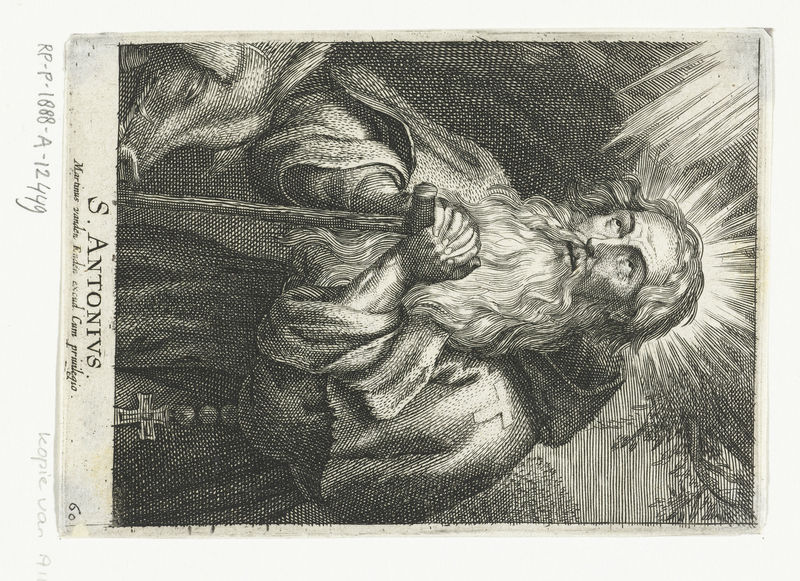
Titel: Heilige Antonius de Grote met taustaf en varken
Künstler: Schelte Adamsz. Bolswert
Standort: Amsterdam
Institution: Rijksmuseum
Schlagwörter: church, crown, religious, white, black, face, gray, grey, hair, nose, old, portrait, robe, print, woodcut, man, sky, head, sun, eyes, male, light, sideways, drawing, black and white, shadow, mouth, monochrome, sketch, beard, old man, saint, cross, person, human, cheeks, cloak, leaves, jesus, prayer, monk, engraving, religion, animal, god, book, cane, crucifix, lips, christian, christianity, saints, stick, forehead, lord, staff, praying, chruch, mustache, halo, icon, holy, catholic, hood, pig, brows, anthony, tree branch, devotional, rosary, beads, cowl, pic, ight, st. anthony, hog, hale, jesue, preist, antonius, saint anthony, st. antonius, anotonius, 1888, antonivs, st antoni, male subject, saint antonius, paper medium, divine communication